Question: When I try to use map in iOS 8, I get below error.
'''
Trying to start MapKit location updates without prompting for location authorization. Must call -[CLLocationManager requestWhenInUseAuthorization] or -[CLLocationManager requestAlwaysAuthorization] first.
'''
<URL>, but still no luck.
Below is what I did.
## Step 1. Have entry in Info.plist
'''
NSLocationWhenInUseUsageDescription - This is test text
'''
## Step 2. Updated -(CLLocationCoordinate2D) getLocation
'''
-(CLLocationCoordinate2D) getLocation{
CLLocationManager *locationManager = [[[CLLocationManager alloc] init] autorelease];
locationManager.delegate = self;
locationManager.distanceFilter = kCLDistanceFilterNone;
locationManager.desiredAccuracy = kCLLocationAccuracyBest;
// this is change
if(IS_OS_8_OR_LATER) {
[locationManager requestWhenInUseAuthorization];
}
[locationManager startUpdatingLocation];
CLLocation *location = [locationManager location];
CLLocationCoordinate2D coordinate = [location coordinate];
return coordinate;
}
'''
## Step 3. Prefix.pch
'''
#define IS_OS_8_OR_LATER ([[[UIDevice currentDevice] systemVersion] floatValue] >= 8.0)
'''
## Step 4. Delete the app again with below in viewDidLoad.
'''
CLLocationCoordinate2D theCoordinate;
theCoordinate = [self getLocation];
NSLog(@"ffffff===%f===%f", theCoordinate.latitude, theCoordinate.longitude);
'''
Still I get output as
'''
ffffff===0.000===0.000
'''
## Note:
I get warning, but that is just for half seconds and disappears and then I get message as
'''
CLLocationCoordinate2D theCoordinate;
theCoordinate = [self getLocation];
NSLog(@"ffffff===%f===%f", theCoordinate.latitude, theCoordinate.longitude);
'''
When I go in setting to check the status for Location, below is what I have.

Any idea why this is happening?
## I am testing on iPad 2 iOS 8.0 & simulator iOS 8.0
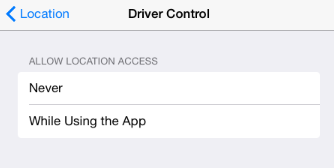
Answer: Not sure what was real problem, but putting below code in 'viewDidLoad' solve problem.
'''
mapView.delegate = self;
locationManager.delegate = self;
self.locationManager = [[CLLocationManager alloc] init];
#ifdef __IPHONE_8_0
if(IS_OS_8_OR_LATER) {
// Use one or the other, not both. Depending on what you put in info.plist
[self.locationManager requestWhenInUseAuthorization];
}
#endif
[self.locationManager startUpdatingLocation];
mapView.showsUserLocation = YES;
[mapView setMapType:MKMapTypeStandard];
[mapView setZoomEnabled:YES];
[mapView setScrollEnabled:YES];
'''
<URL>